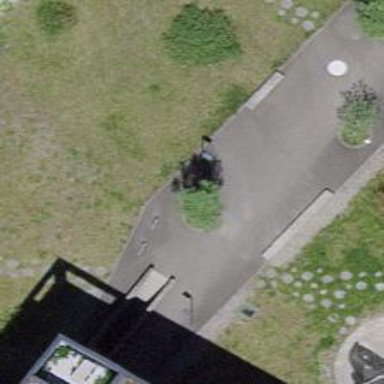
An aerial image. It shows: Bicycle parking area with bollard.